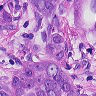
Metastatic tissue present: yes